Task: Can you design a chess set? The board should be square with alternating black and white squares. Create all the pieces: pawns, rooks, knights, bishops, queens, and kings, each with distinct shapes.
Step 1696:
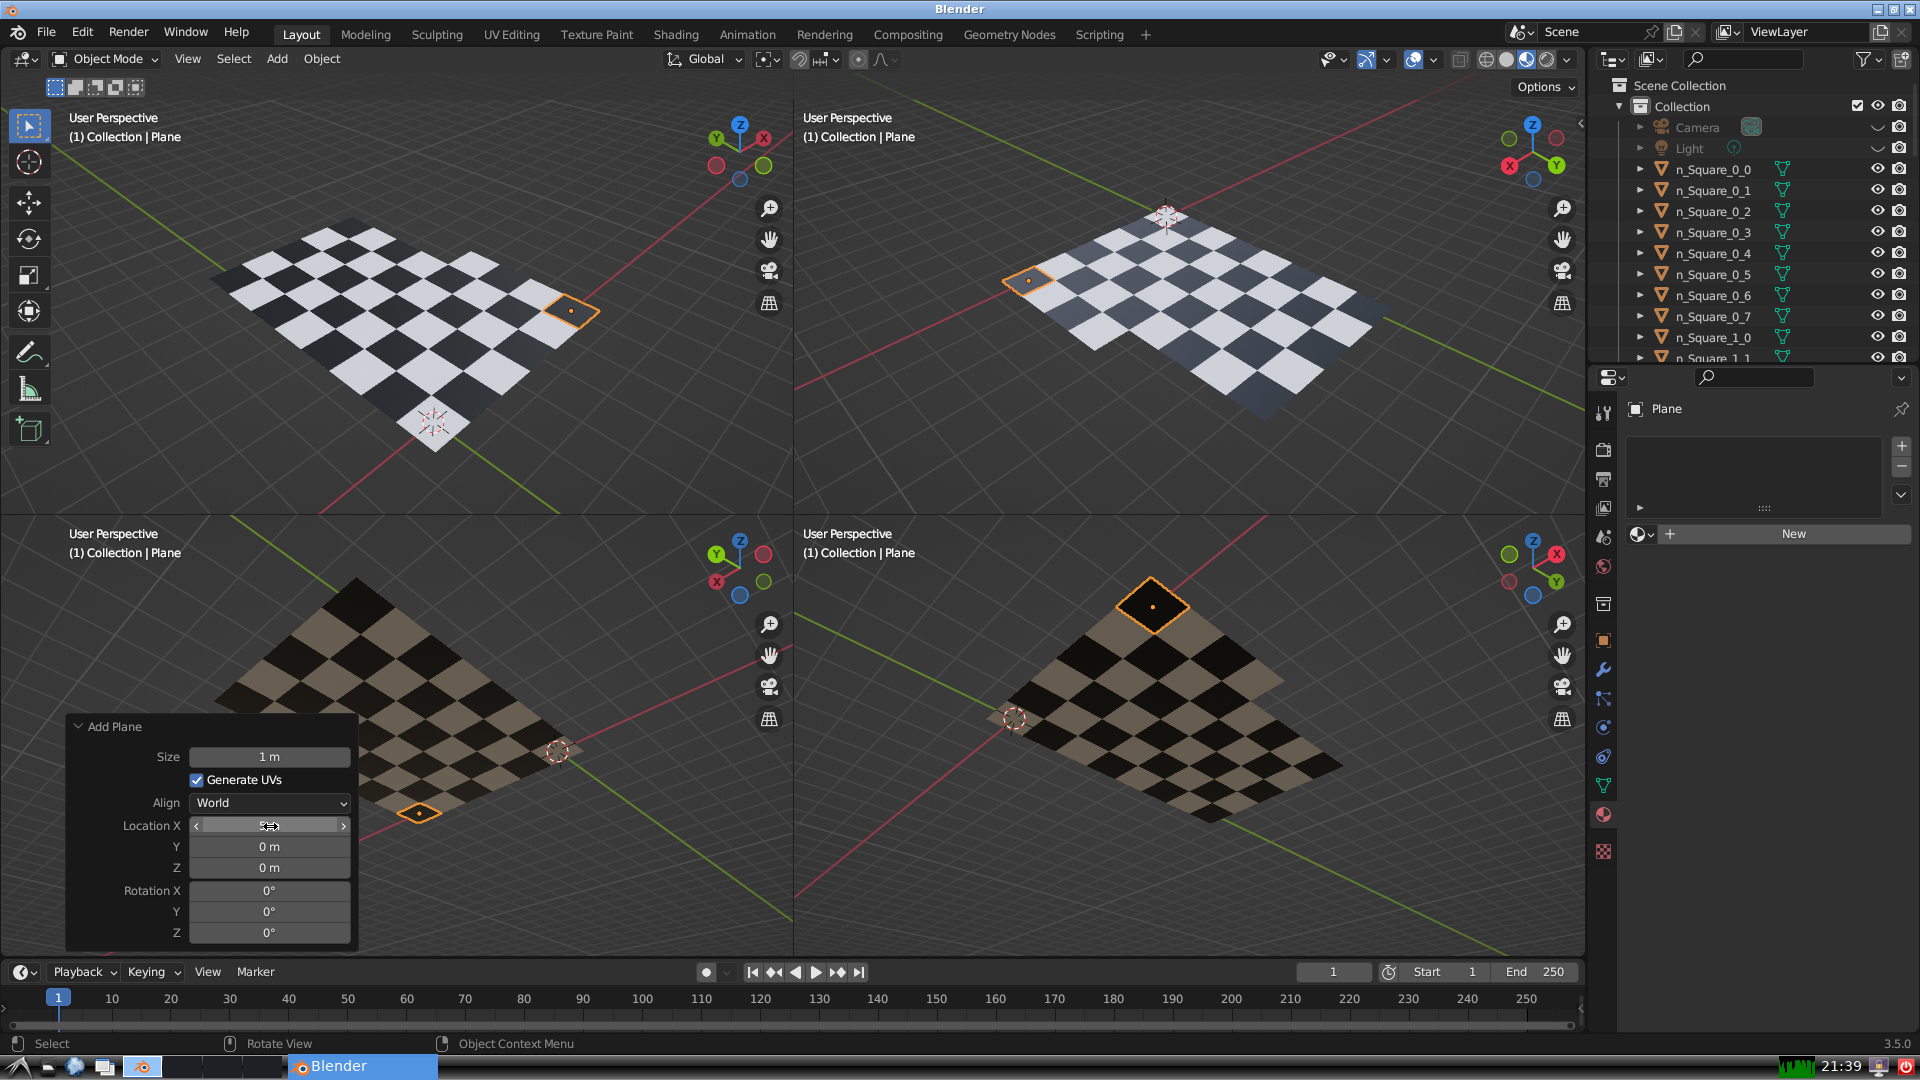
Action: {"mouse_move": [270, 846]}